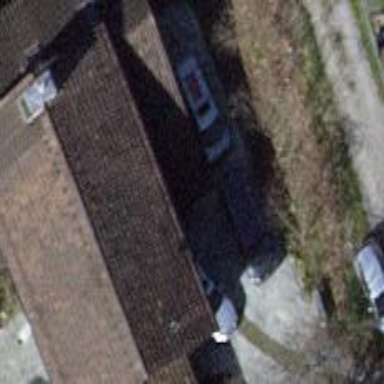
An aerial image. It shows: Gabled roof garage.